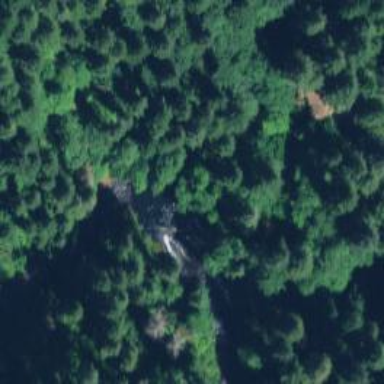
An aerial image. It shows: Popular attraction - waterfall.